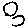
Label: circle